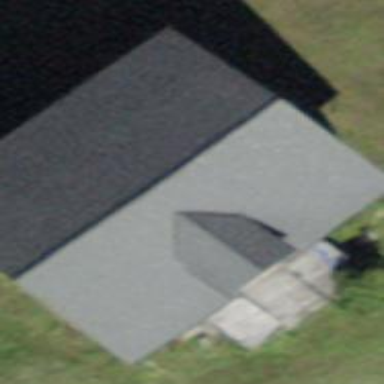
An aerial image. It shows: Building with tiled roof.